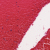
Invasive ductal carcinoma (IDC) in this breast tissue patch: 0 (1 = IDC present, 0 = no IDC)